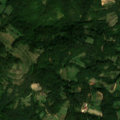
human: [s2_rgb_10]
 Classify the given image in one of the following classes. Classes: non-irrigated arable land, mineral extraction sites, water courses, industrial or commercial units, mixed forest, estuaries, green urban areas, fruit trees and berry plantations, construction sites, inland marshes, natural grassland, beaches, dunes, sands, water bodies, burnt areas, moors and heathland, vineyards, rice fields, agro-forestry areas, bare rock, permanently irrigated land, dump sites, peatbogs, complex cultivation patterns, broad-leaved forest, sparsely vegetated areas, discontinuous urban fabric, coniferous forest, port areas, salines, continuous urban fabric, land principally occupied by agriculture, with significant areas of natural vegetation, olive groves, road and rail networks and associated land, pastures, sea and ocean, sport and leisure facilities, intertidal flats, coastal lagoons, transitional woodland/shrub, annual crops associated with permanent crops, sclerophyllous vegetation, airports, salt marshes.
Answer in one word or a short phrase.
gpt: complex cultivation patterns, land principally occupied by agriculture, with significant areas of natural vegetation, broad-leaved forest